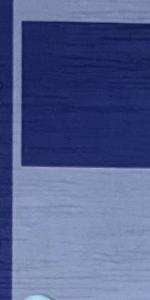
Label: Empty